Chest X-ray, PA view. Patient: 74 years old, sex F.
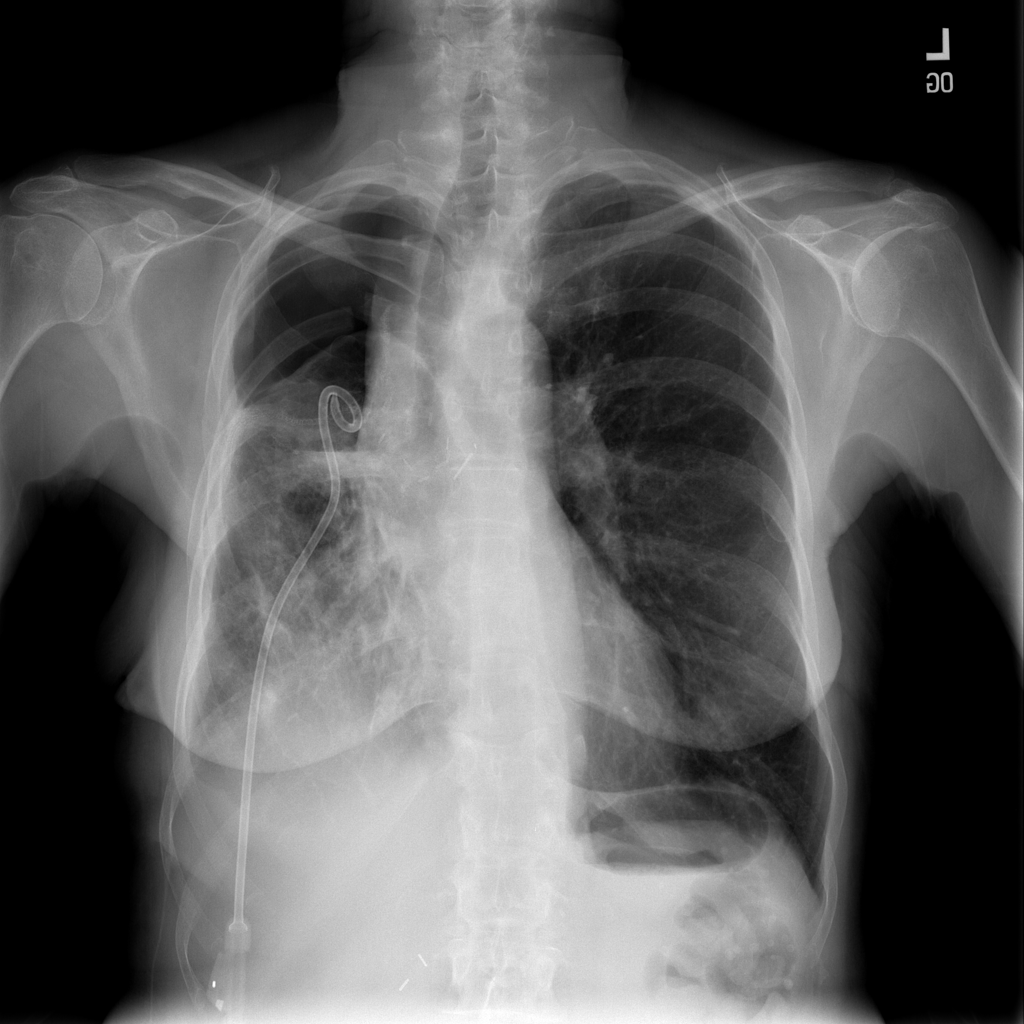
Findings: Pneumothorax